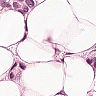
Metastatic tissue present: yes